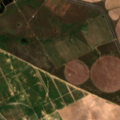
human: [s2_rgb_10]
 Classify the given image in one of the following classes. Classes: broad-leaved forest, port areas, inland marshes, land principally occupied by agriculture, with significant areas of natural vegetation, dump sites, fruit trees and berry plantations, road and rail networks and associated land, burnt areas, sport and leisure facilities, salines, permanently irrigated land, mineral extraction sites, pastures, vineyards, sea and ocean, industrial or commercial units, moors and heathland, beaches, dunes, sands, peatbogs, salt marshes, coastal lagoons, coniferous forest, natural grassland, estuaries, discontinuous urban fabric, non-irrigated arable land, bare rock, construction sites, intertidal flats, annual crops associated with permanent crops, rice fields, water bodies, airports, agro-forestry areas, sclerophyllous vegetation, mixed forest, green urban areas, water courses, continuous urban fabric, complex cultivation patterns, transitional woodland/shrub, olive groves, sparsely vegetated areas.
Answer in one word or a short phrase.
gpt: continuous urban fabric